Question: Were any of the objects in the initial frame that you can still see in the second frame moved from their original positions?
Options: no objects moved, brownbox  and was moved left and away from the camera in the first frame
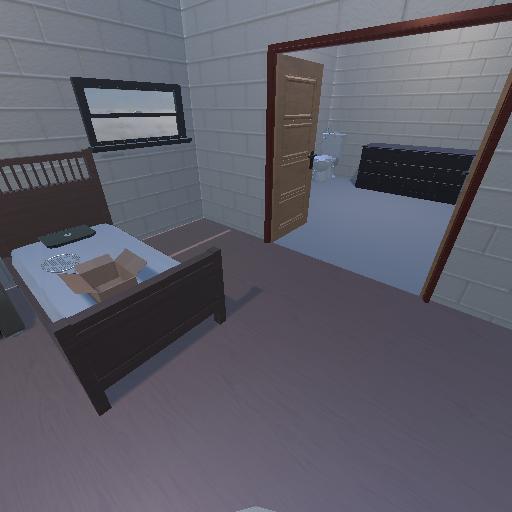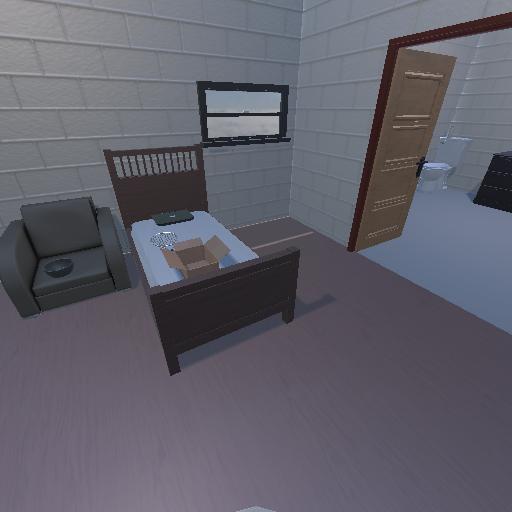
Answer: no objects moved